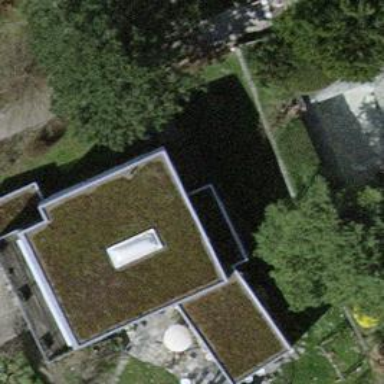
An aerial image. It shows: Building with flat roof.